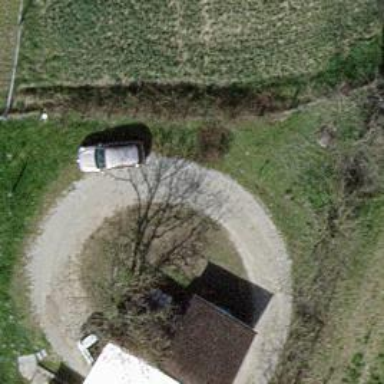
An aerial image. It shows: Unpaved driveway used as service road.